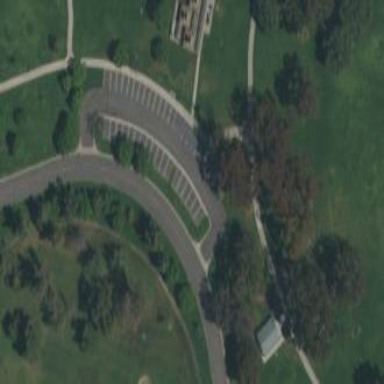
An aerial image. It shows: Parking area with surface.